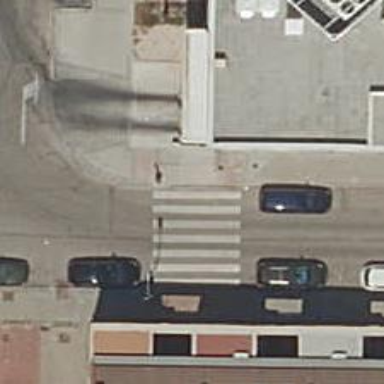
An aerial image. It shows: Zebra crossing on the road.